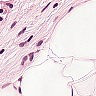
Metastatic tissue present: no